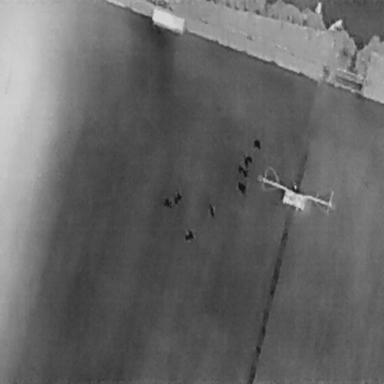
There are nine People in the infrared image.